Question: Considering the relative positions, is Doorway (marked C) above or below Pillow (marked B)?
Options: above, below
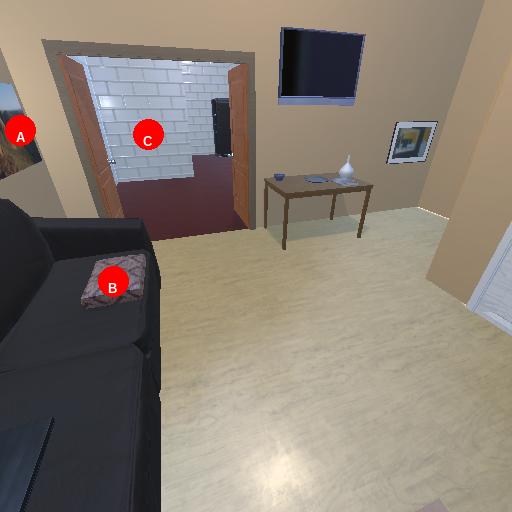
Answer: above